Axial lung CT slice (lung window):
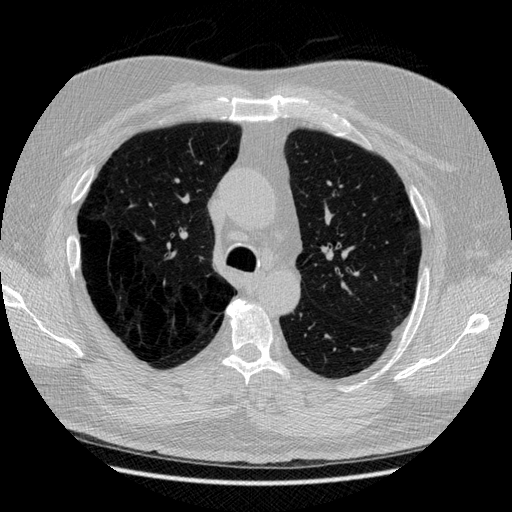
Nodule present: no